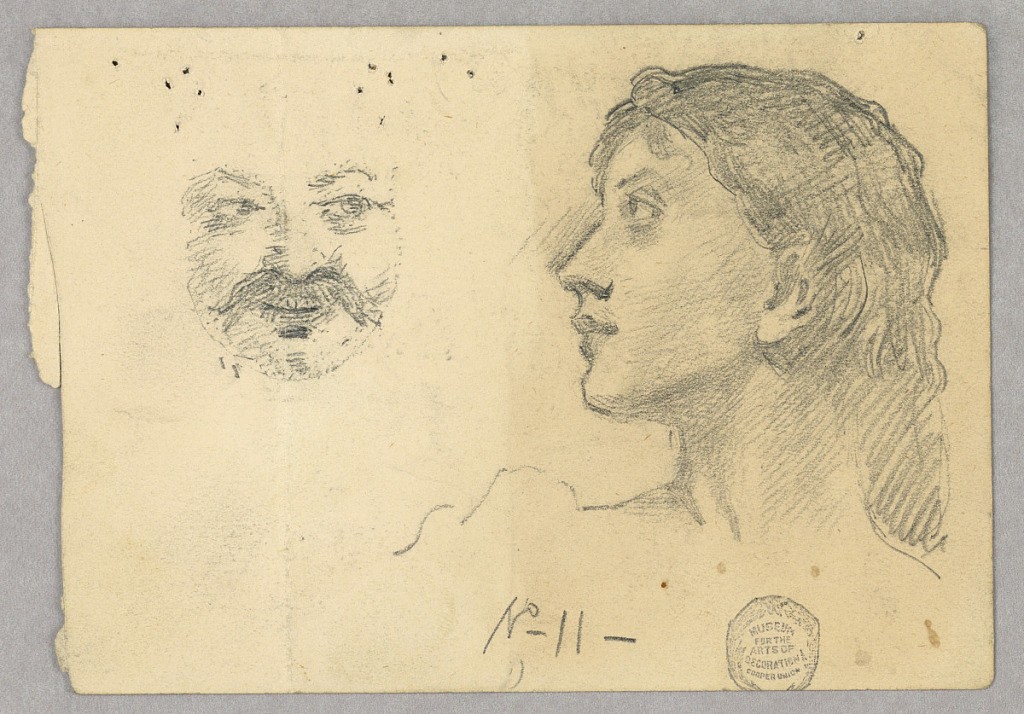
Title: Woman's Head and a Face
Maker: Francis Augustus Lathrop, American, 1849–1909
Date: ca. 1895
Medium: Graphite on cream wove paper
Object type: Drawing
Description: Woman's head in left profile, at right. Face with mustache, at left. Verso: Man's head, left; right, plan for "division of staircase windows, Shamrock Cliff."